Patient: sex M, age 64
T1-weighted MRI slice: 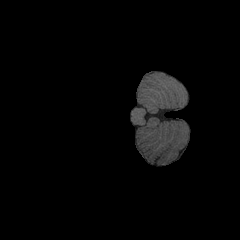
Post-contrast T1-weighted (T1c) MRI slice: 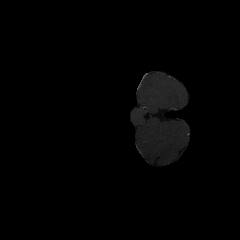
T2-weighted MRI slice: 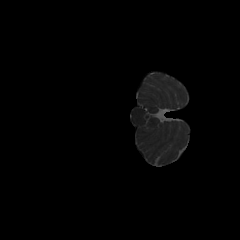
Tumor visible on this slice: no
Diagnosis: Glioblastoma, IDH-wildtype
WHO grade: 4